Chest X-ray. View position: AP
Patient age: 56
Patient sex: F
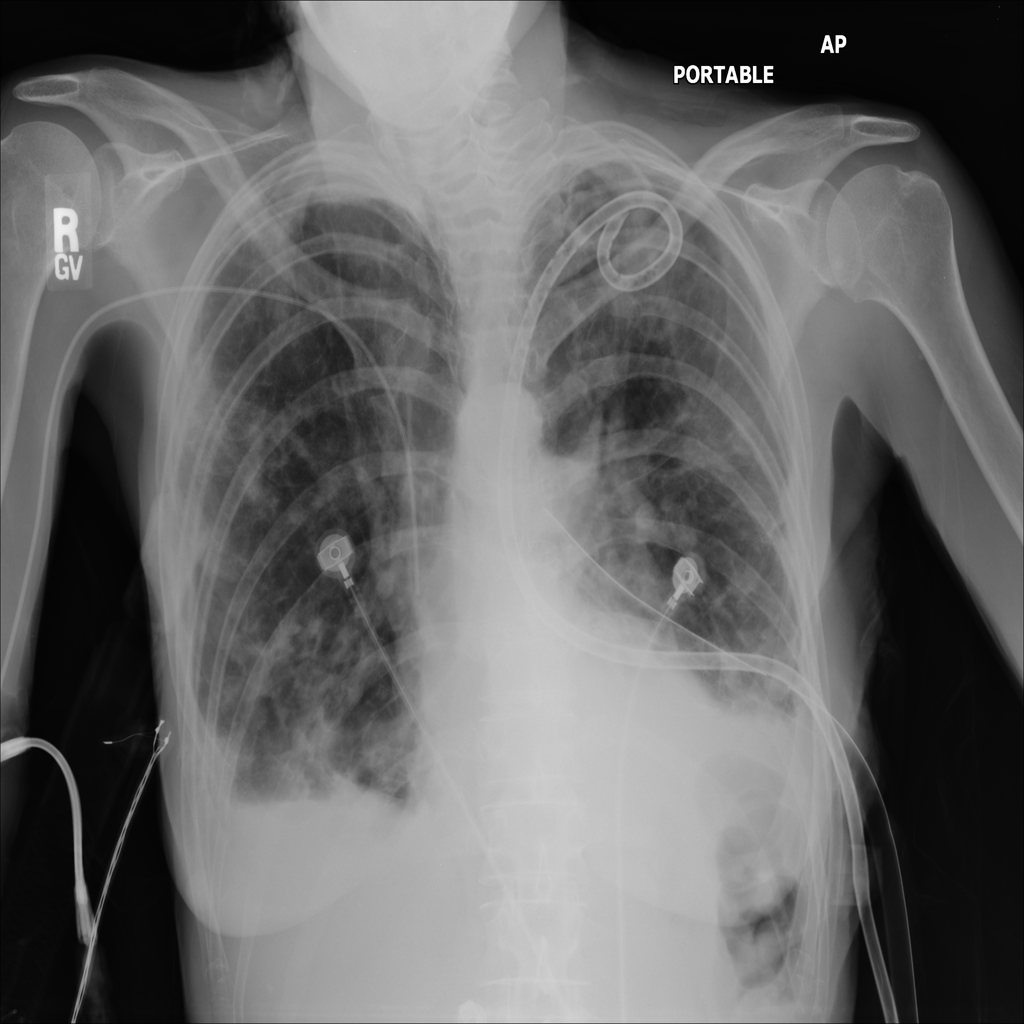
Finding: Pneumothorax